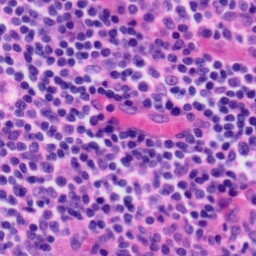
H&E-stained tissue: Tonsil